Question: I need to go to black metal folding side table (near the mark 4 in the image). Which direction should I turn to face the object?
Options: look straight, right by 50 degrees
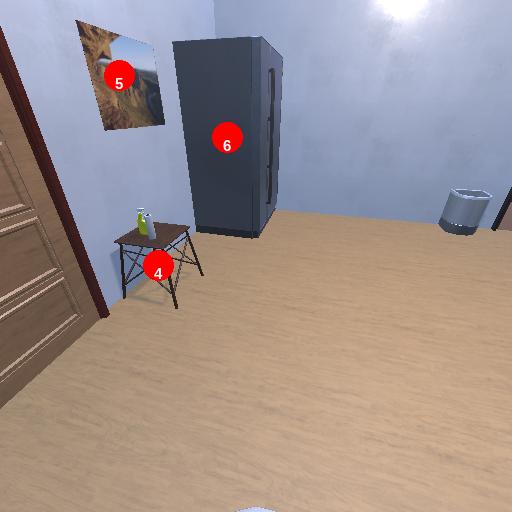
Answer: look straight